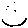
Label: smiley face